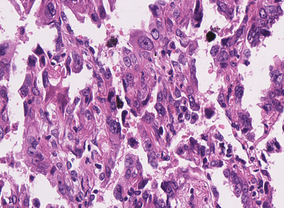
Tumor epithelial tissue: yes
Tumor-associated stroma tissue: no
Normal tissue: no